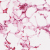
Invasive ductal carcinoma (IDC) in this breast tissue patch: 0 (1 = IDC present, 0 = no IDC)